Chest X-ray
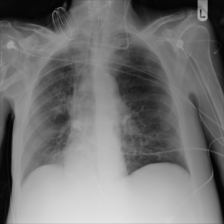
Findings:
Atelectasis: negative
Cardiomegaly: negative
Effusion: negative
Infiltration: positive
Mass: negative
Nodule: negative
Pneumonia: negative
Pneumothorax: negative
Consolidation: negative
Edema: negative
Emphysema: negative
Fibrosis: negative
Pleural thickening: negative
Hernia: negative